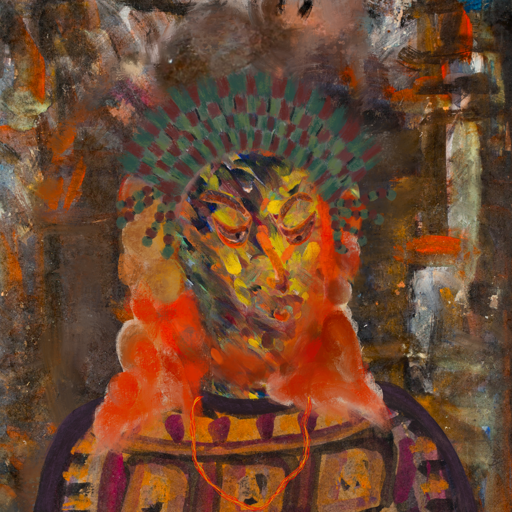
Background: GypsyQueen, Head And Neck Side: An_Impression, Face Side: Hypocrite, Bust: Doll, Hair Side: Rupkatha, Head Accessory: After_Raid_Crown, Second Necklace: Gypsy_Mother_2, Necklace: Blank, Baby: Blank